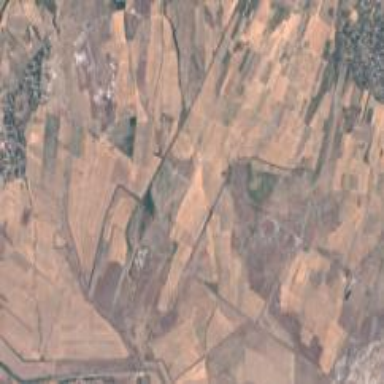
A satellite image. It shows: Picturesque farmland scene.